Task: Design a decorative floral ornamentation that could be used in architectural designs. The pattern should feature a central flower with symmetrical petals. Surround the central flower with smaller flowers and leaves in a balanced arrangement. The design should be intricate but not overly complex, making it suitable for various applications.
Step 1045:
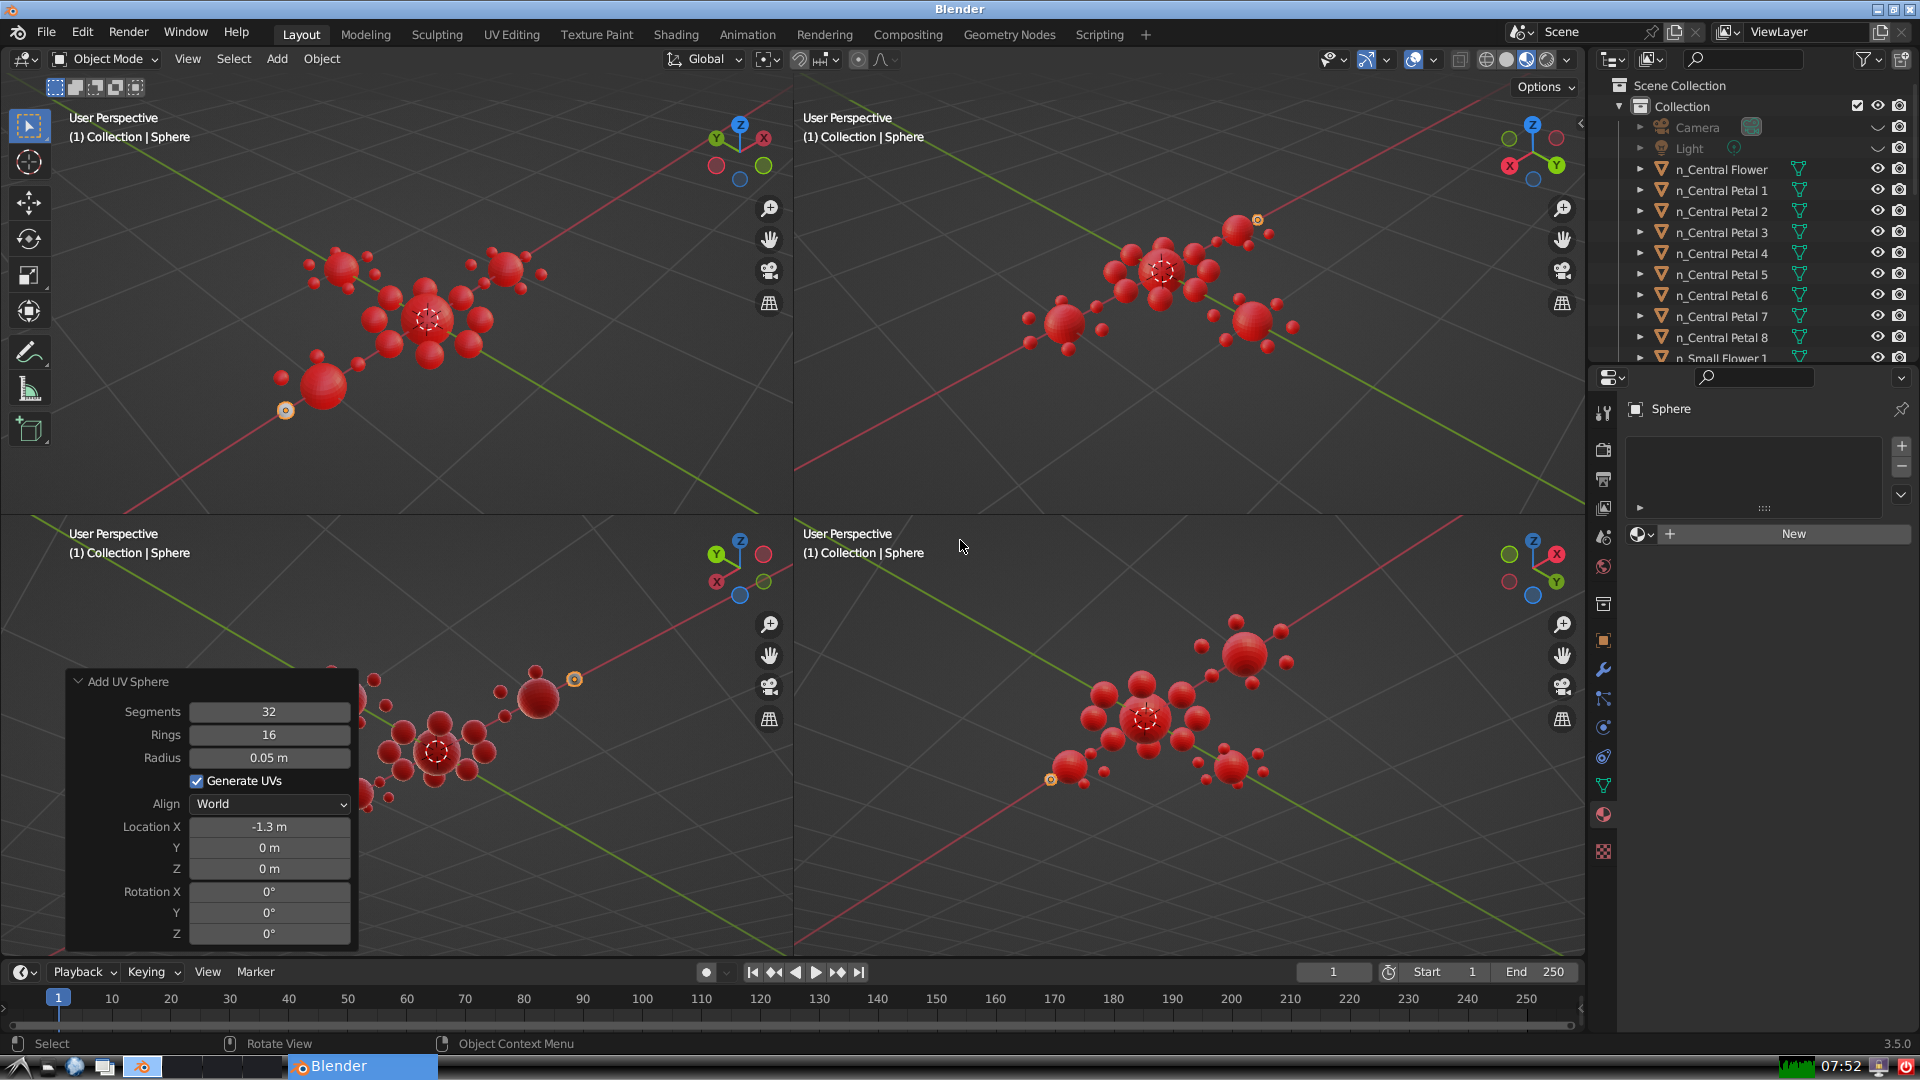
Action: {"key_press": ['Ctrl, Home']}